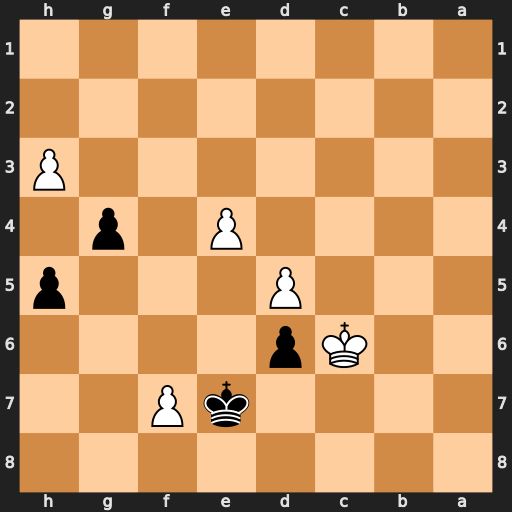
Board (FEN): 8/4kP2/2Kp4/3P3p/4P1p1/7P/8/8
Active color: b
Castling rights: -
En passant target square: -
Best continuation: gxh3 e5 dxe5